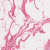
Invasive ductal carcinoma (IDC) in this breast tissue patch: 0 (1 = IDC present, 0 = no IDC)